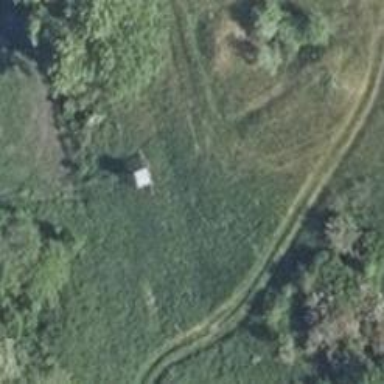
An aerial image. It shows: Hunting stand.